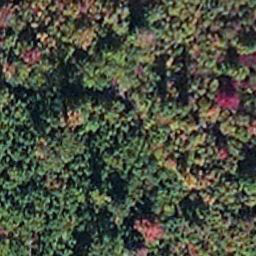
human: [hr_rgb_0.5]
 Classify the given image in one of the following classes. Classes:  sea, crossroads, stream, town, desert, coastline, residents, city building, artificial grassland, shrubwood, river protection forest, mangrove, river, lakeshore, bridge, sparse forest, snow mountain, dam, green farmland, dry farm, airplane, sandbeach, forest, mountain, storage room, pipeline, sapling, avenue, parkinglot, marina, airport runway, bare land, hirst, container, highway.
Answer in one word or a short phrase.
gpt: mangrove